Aerial crown-view tile of a tropical tree (Barro Colorado Island, Panama), acquired 20250512:
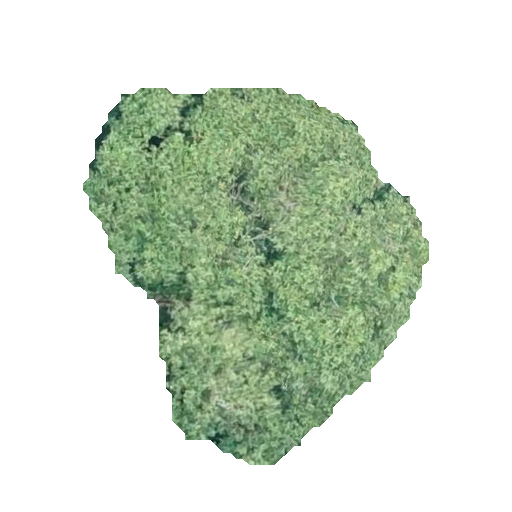
Species: Hieronyma alchorneoides
GBIF accepted scientific name: Hieronyma alchorneoides
Crown area: 128.171 m²